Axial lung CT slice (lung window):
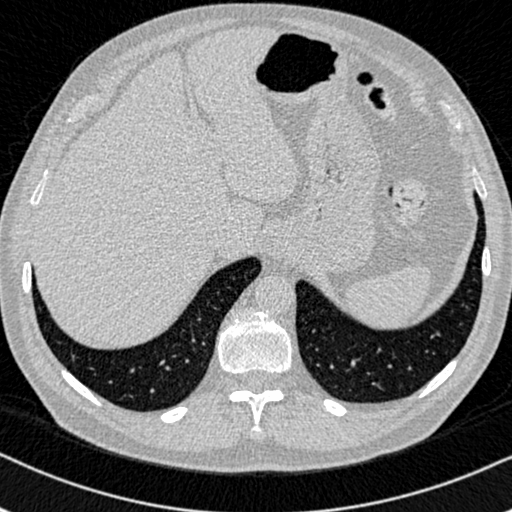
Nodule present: no